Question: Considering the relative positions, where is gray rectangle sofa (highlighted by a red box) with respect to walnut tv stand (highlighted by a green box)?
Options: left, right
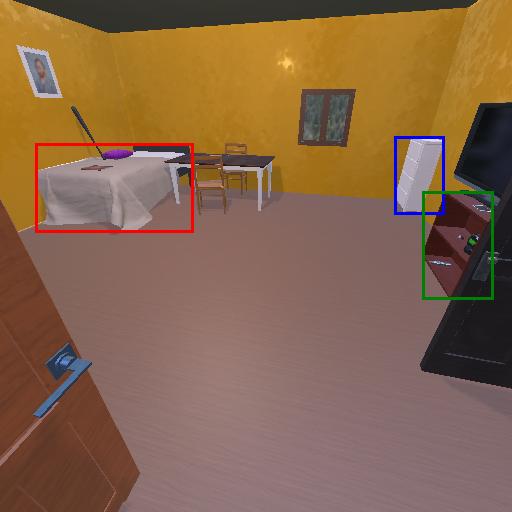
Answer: left